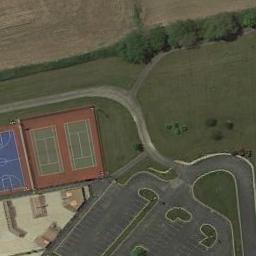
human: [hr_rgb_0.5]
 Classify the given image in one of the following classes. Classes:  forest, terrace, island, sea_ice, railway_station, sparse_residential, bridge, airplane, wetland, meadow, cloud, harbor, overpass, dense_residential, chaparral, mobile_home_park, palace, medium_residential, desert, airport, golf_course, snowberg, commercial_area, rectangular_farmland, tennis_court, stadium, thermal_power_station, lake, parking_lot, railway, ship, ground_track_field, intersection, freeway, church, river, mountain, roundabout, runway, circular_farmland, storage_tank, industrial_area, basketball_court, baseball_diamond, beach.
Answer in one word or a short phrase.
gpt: tennis_court